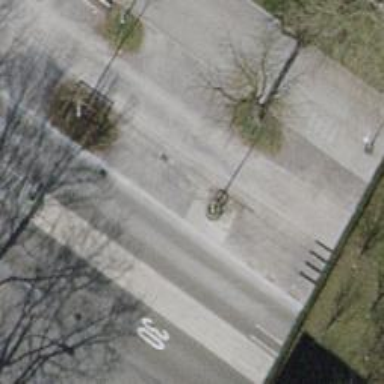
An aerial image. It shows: Avenue of trees.